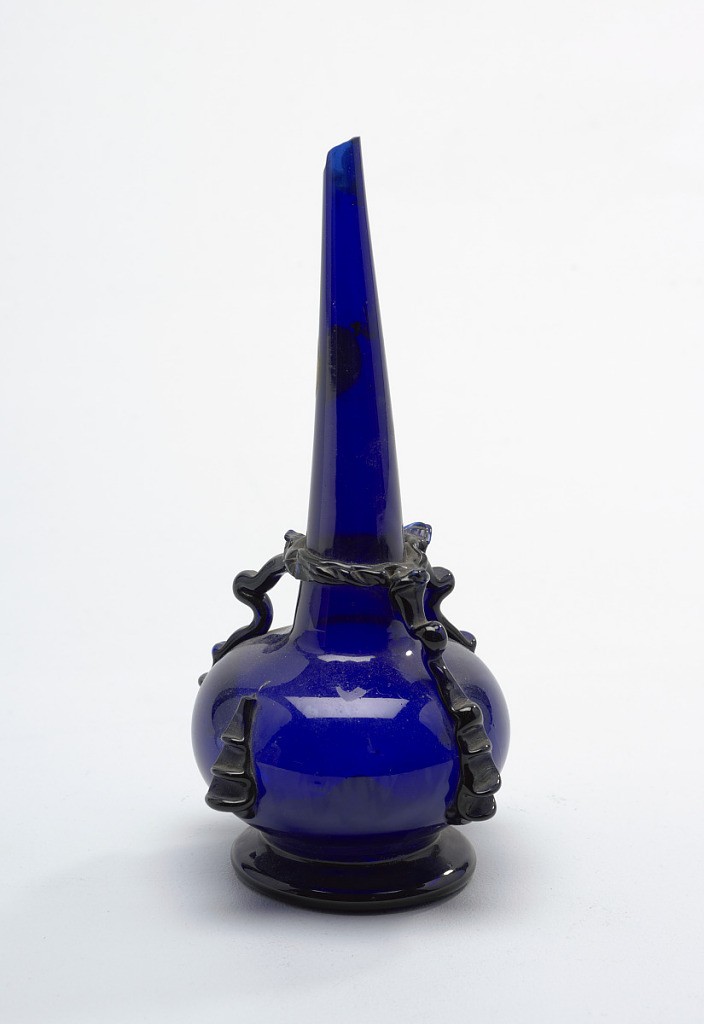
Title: Vase
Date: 17th–18th century
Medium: purple glass
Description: Cobalt blue glass ; long narrow neck with broken tip